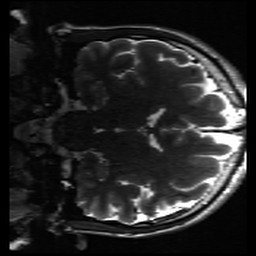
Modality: inplaneT2
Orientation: coronal